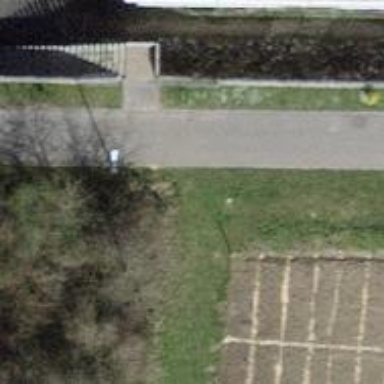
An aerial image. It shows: Footway with sett surface.